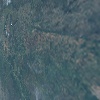
Label: land